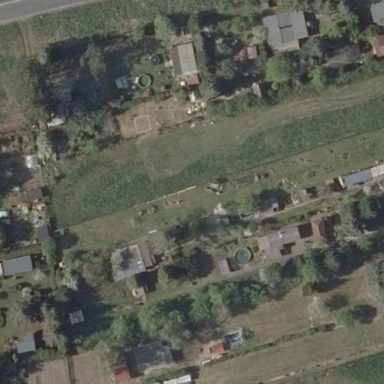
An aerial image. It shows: Allotments area.